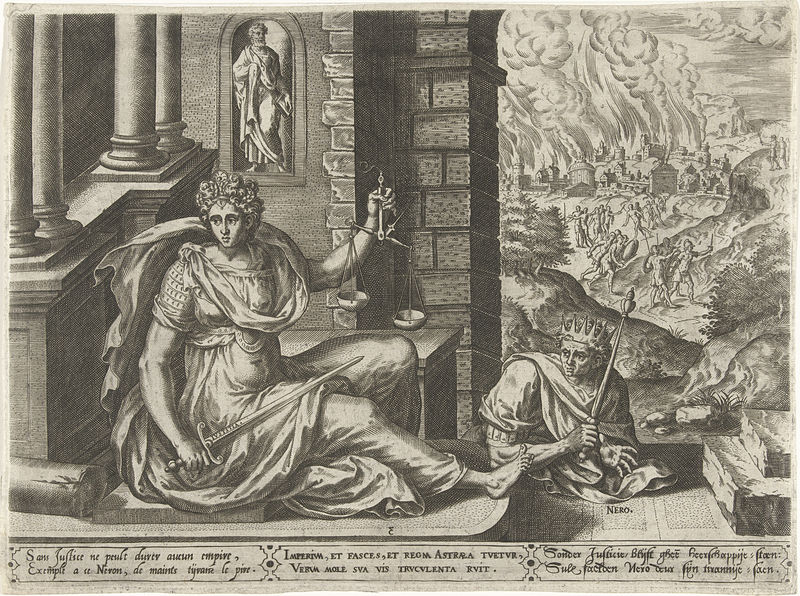
Titel: Nero en de rechtvaardigheid (Justitia)
Künstler: Hans (I) Collaert
Standort: Amsterdam
Institution: Rijksmuseum
Schlagwörter: columns, crowd, crown, king, men, people, priest, soldiers, stairs, steps, sword, swords, women, dress, wall, woman, smoke, man, roman, stone, hill, trees, village, army, sketch, battle, statue, town, city, temple, bricks, buildings, scale, war, fire, burning, flames, scepter, sceptre, latin, queen, scales, weapons, warfare, weigh, justicia, fite, sneaky